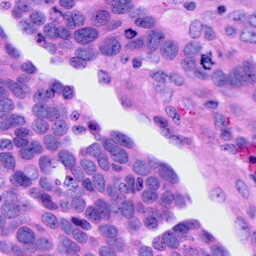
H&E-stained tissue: Ovarian